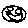
Label: smiley face